Current action and preconditions to check: trajectory_clear

Your task: For each precondition in the list above, predict whether it will hold at this action.

Consider the current scene as observed from the mobile robot's camera, and analyze the predicted future states of all dynamic agents (e.g., people, animals, vehicles, or any moving entities) within the NEXT SECOND.

IMPORTANT: Only answer "very likely" if you are absolutely certain—based on strong, clear evidence—that a dynamic agent will violate the precondition in the predicted future state. Do NOT answer "very likely" for unlikely, ambiguous, or low-probability risks.

Ask yourself for each precondition: Is there a high probability, with clear and convincing evidence, that the predicted future states of any dynamic agent will interfere with the predicted future state of the currently executing action within the NEXT SECOND, causing that precondition to fail?

Assess the risk level based on these predictions. Use "likely" or "very likely" if motions create a clear risk of interference.

Use "neutral" or "improbable" if agents are nearby but their predicted paths are clearly diverging or non-conflicting.

Failure Risk Categories: "very improbable", "improbable", "neutral", "likely", "very likely"

Answer Format: Output ONLY the probability_of_failure value from these categories: "very improbable", "improbable", "neutral", "likely", "very likely"

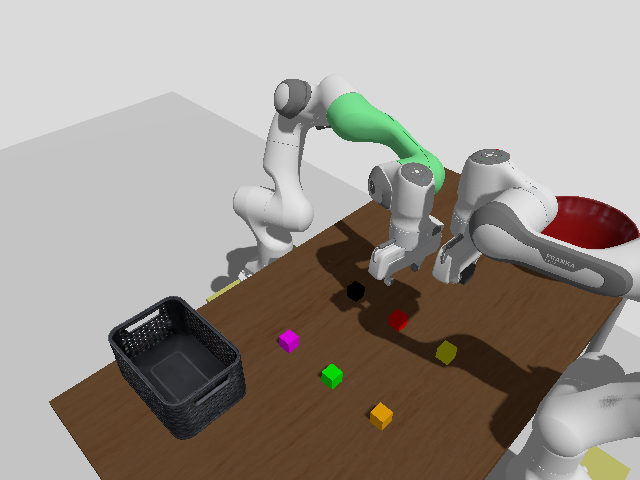

Answer: likely